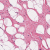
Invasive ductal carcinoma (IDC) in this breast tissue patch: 0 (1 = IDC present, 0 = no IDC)